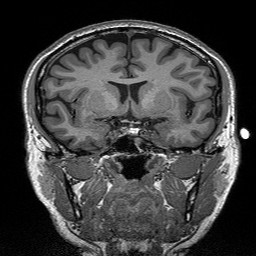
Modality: T1w
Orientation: sagittal
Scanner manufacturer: siemens
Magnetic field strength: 3 T
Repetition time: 2.3 s
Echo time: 0.00298 s